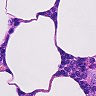
Metastatic tissue present: no